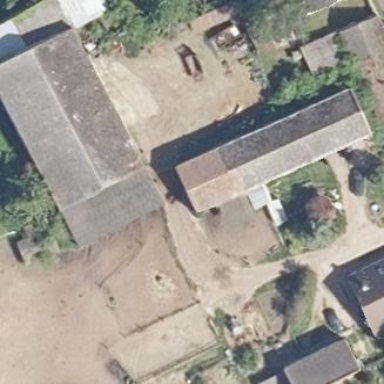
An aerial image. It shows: Stable.